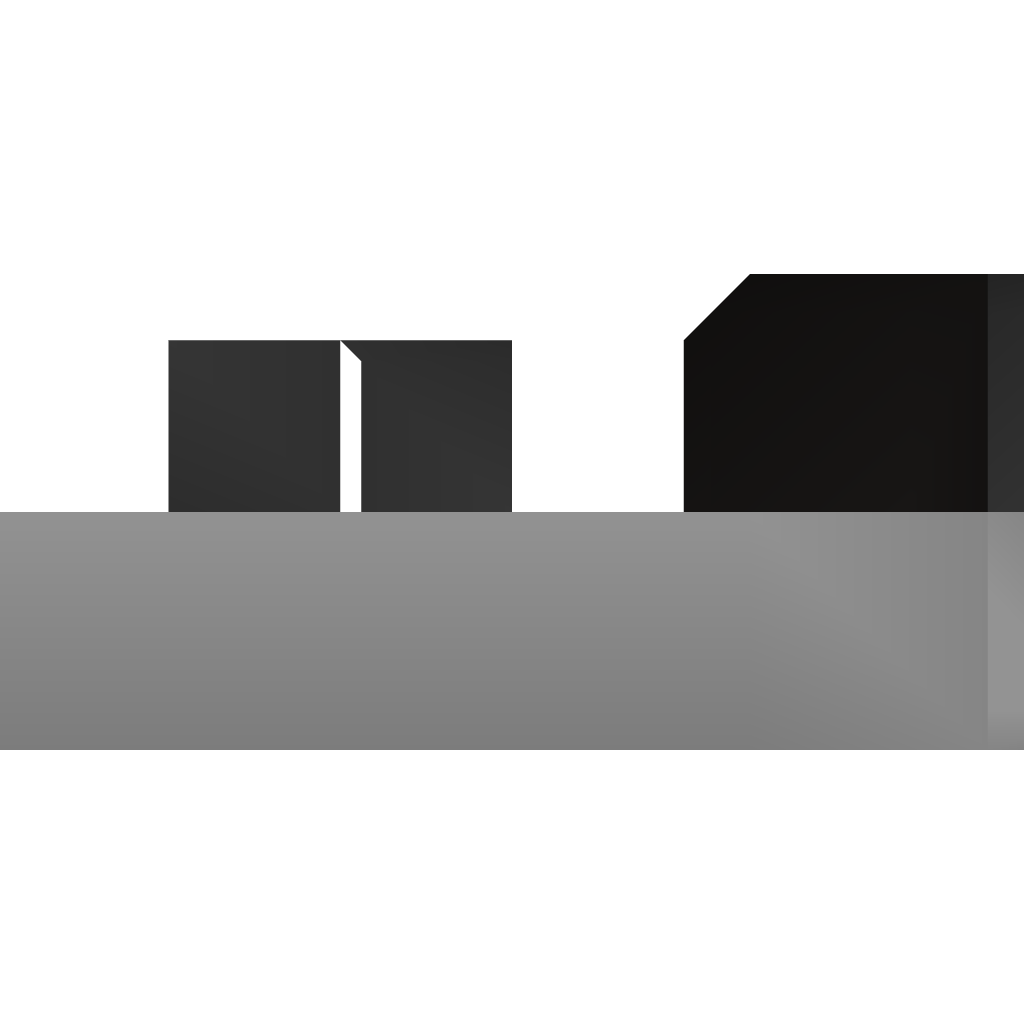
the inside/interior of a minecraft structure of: Snow Mansion